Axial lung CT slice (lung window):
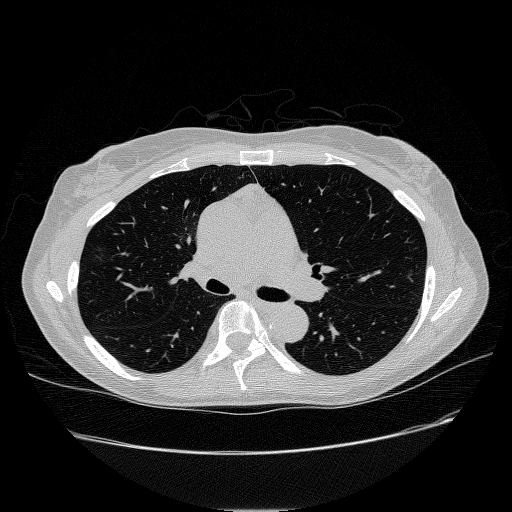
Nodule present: no